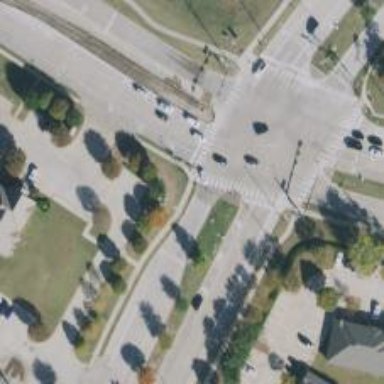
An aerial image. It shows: Secondary road with separate sidewalks.